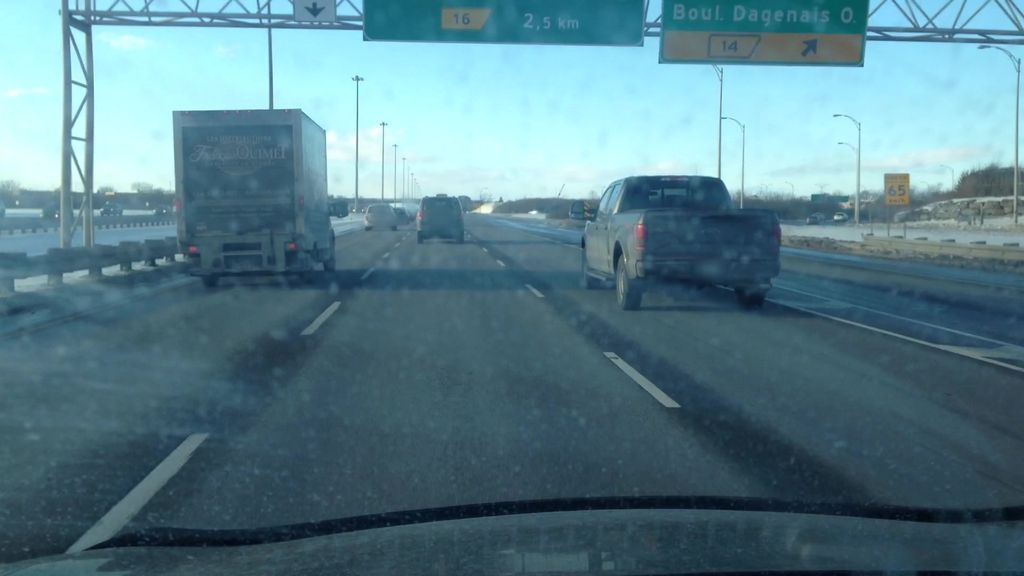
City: montreal